Field crop: tomato
Growth stage: 1
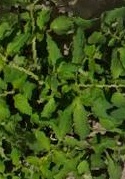
Species: tomato